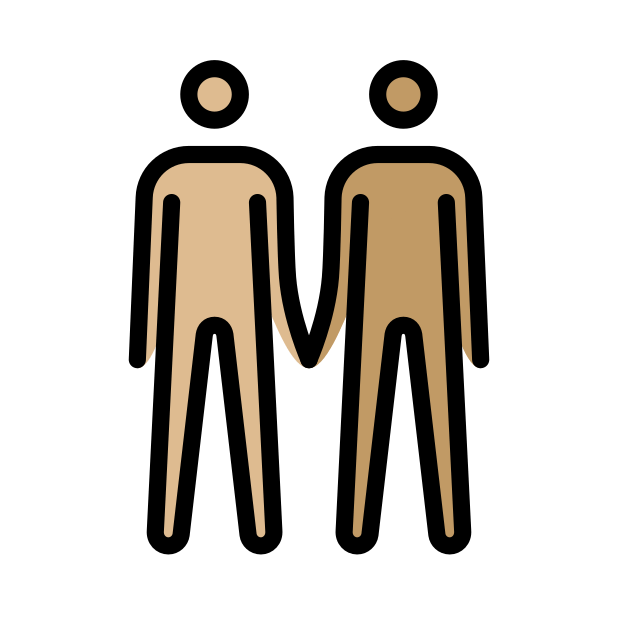
men holding hands: medium-light skin tone, medium skin tone